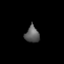
Tissue: lung
Cell type: T cells
Senescence score: 0.1869
Nuclear area (px): 228
Mean DAPI intensity: 93.202